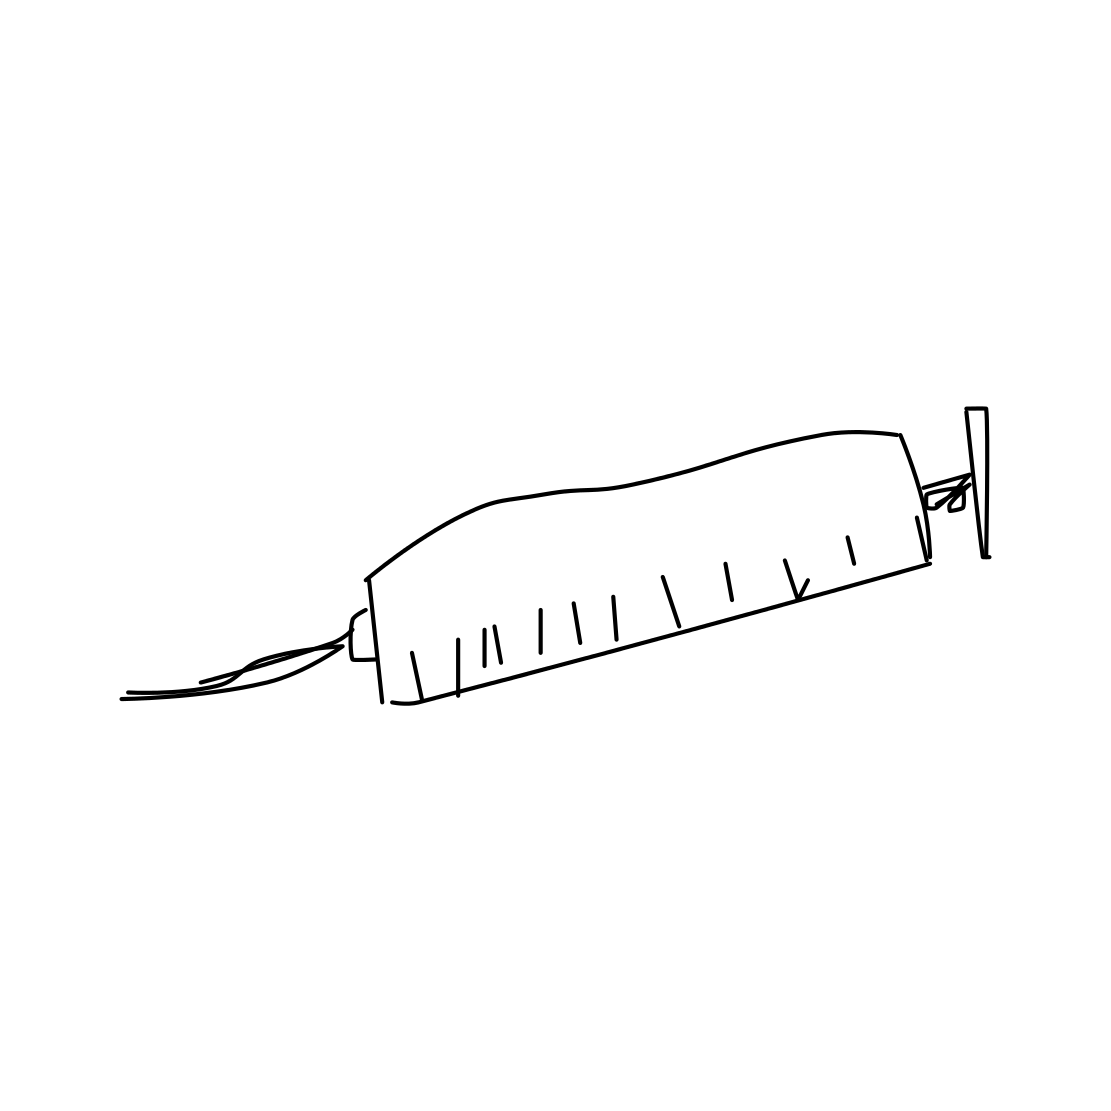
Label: syringe